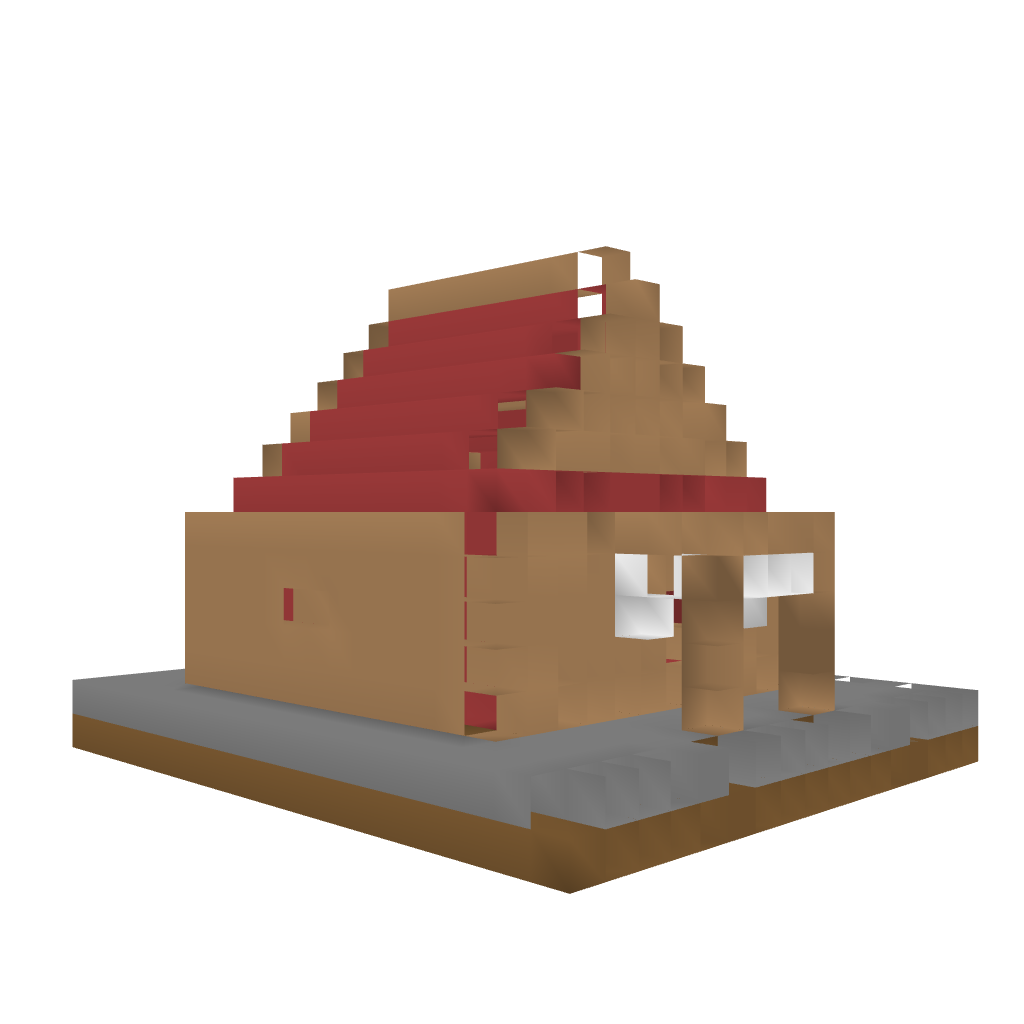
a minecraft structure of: suicide House 001 bad low quality